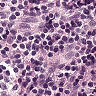
Metastatic tissue present: no